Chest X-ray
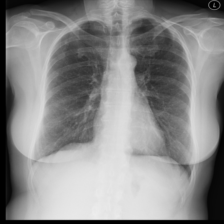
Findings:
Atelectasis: negative
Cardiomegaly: negative
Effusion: negative
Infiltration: negative
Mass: negative
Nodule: negative
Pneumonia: negative
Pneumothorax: positive
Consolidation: negative
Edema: negative
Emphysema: negative
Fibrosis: negative
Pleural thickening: negative
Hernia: negative